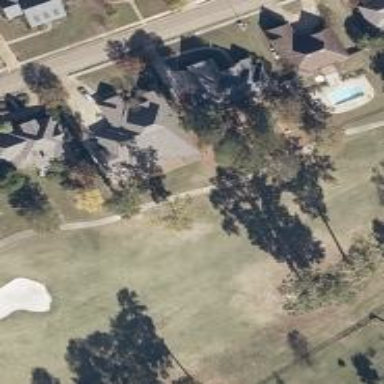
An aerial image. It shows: Path designed for golf carts.